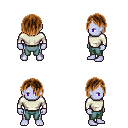
a pixel art fantasy rpg character, male body template, dark elf, purple skin, white long-sleeve shirt, teal pants, brown bangs hairstyle, four views (front, back, left, right), 2x2 character sprite sheet, small pixel art, hard edges, no anti-aliasing